Question: I'm trying to make an ordered list with each item having a class as its respective ordinal
'''
<ol>
<li class="1">1</li>
<li class="2">2</li>
<li class="3">3</li>
...
</ol>
'''
By using a for loop in Jade
'''
ol
- for(var i= 1; i<=8; i++){
li(class='!{i}') !{i}
- }
'''
However it isn't working

What needs to be corrected here?
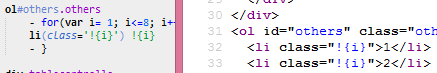
Answer: The string interpolation syntax is '#{variable}', not '!{variable}':
'''
li(class='#{i}') !{i}
// or simply
li(class=i) !{i}
'''
Also, when you use '!{i}' vs '#{i}' for the content of the 'li', the former will have HTML entities escaped while the latter will not.